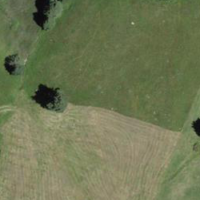
EUNIS habitat code: 26
Species observed at this site:
Fabriciana niobe
Zygaena loti